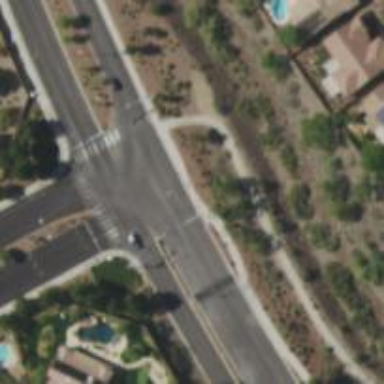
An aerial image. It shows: Solid stop line on the road.